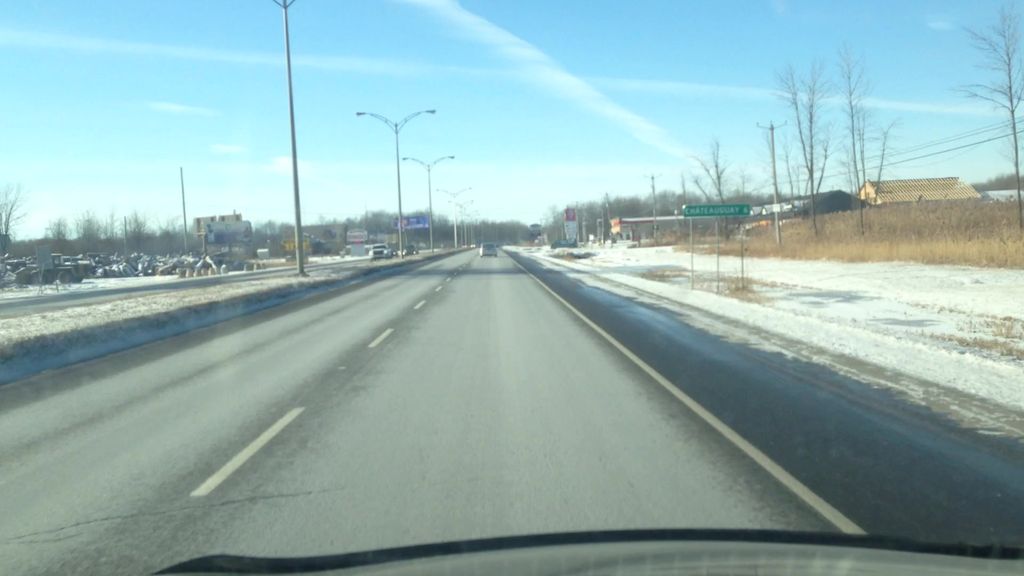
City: montreal